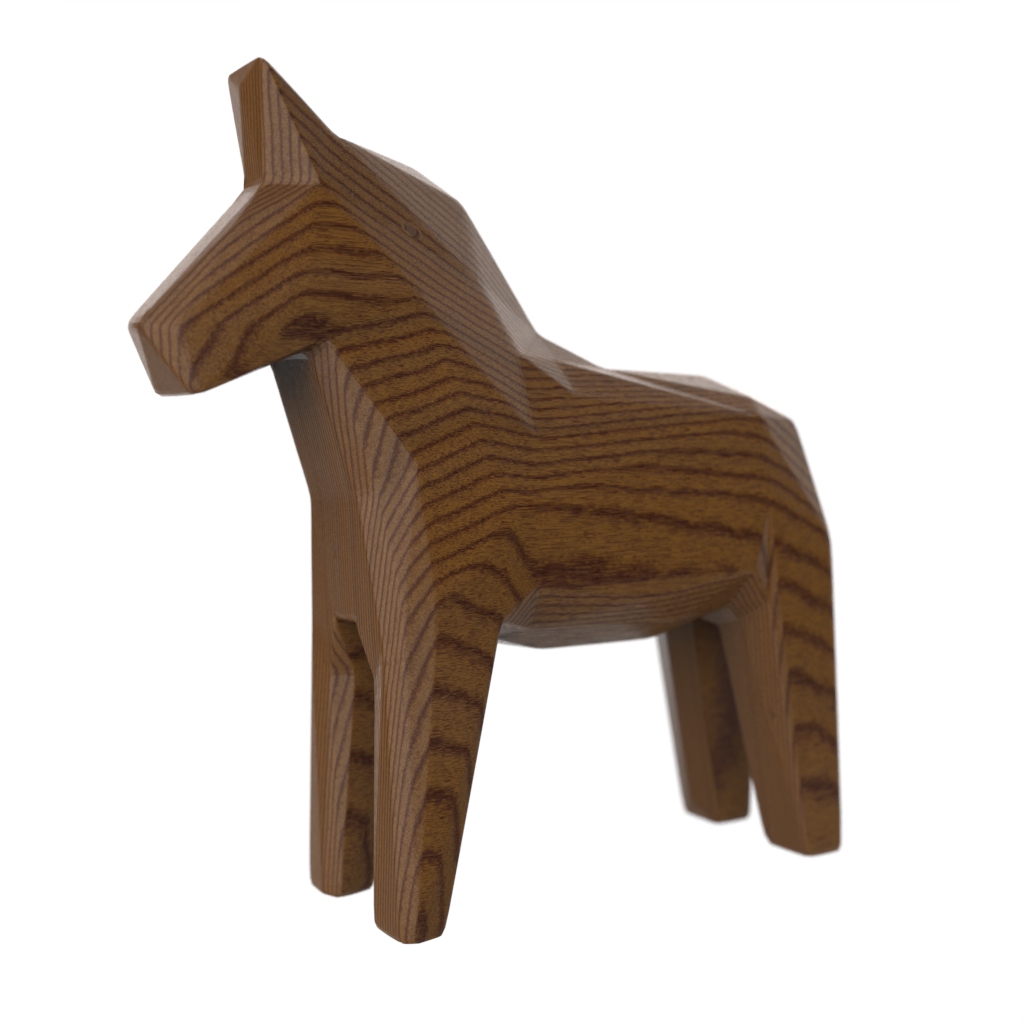
A high quality rendering of a dalahest_oak dalecarlian horse figurine made of varnished dark oak standing on a white surface in an a white studio with artificial white studio lighting,long-shot from the left, 50 mm, f 5.6